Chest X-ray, PA view. Patient: 51 years old, sex F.
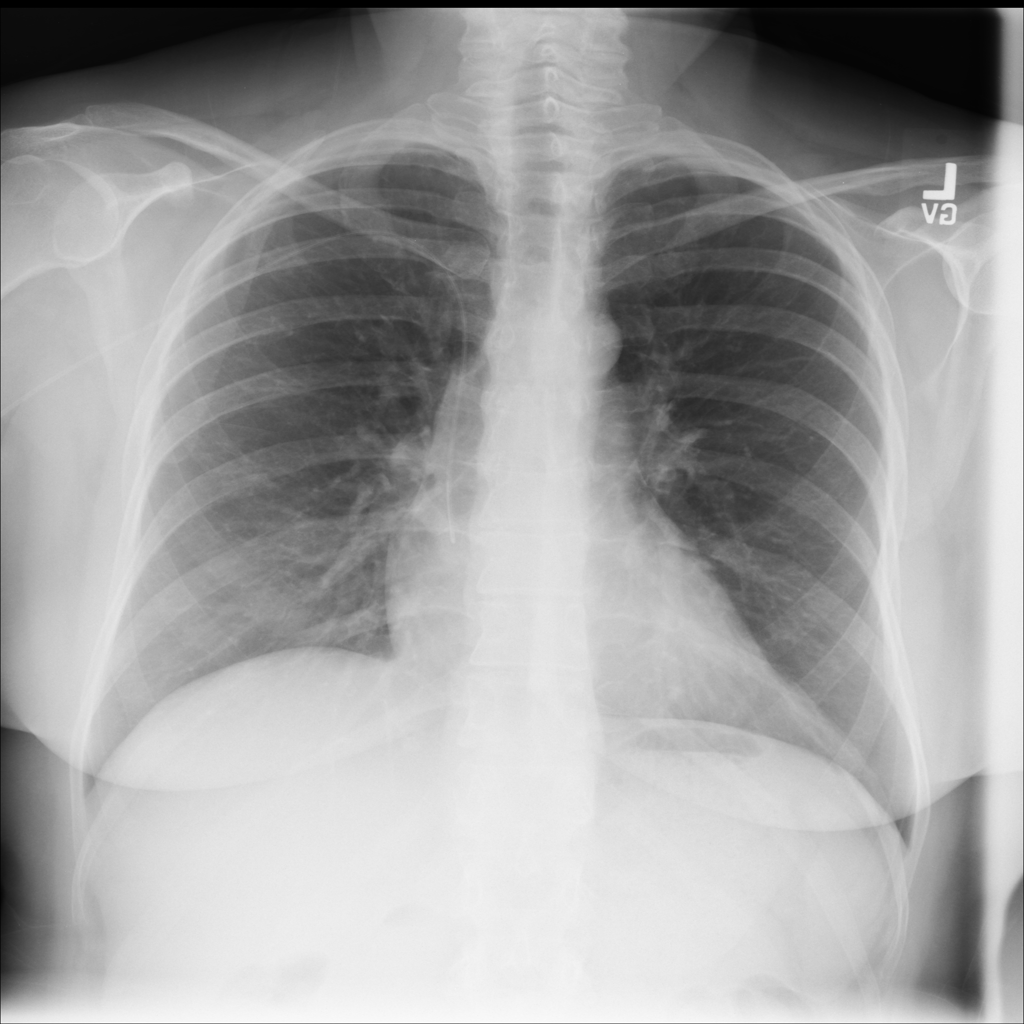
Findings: No Finding